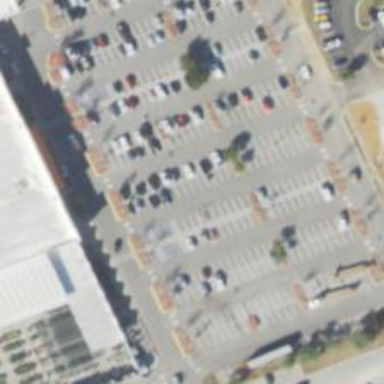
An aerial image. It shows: Parking space.